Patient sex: M
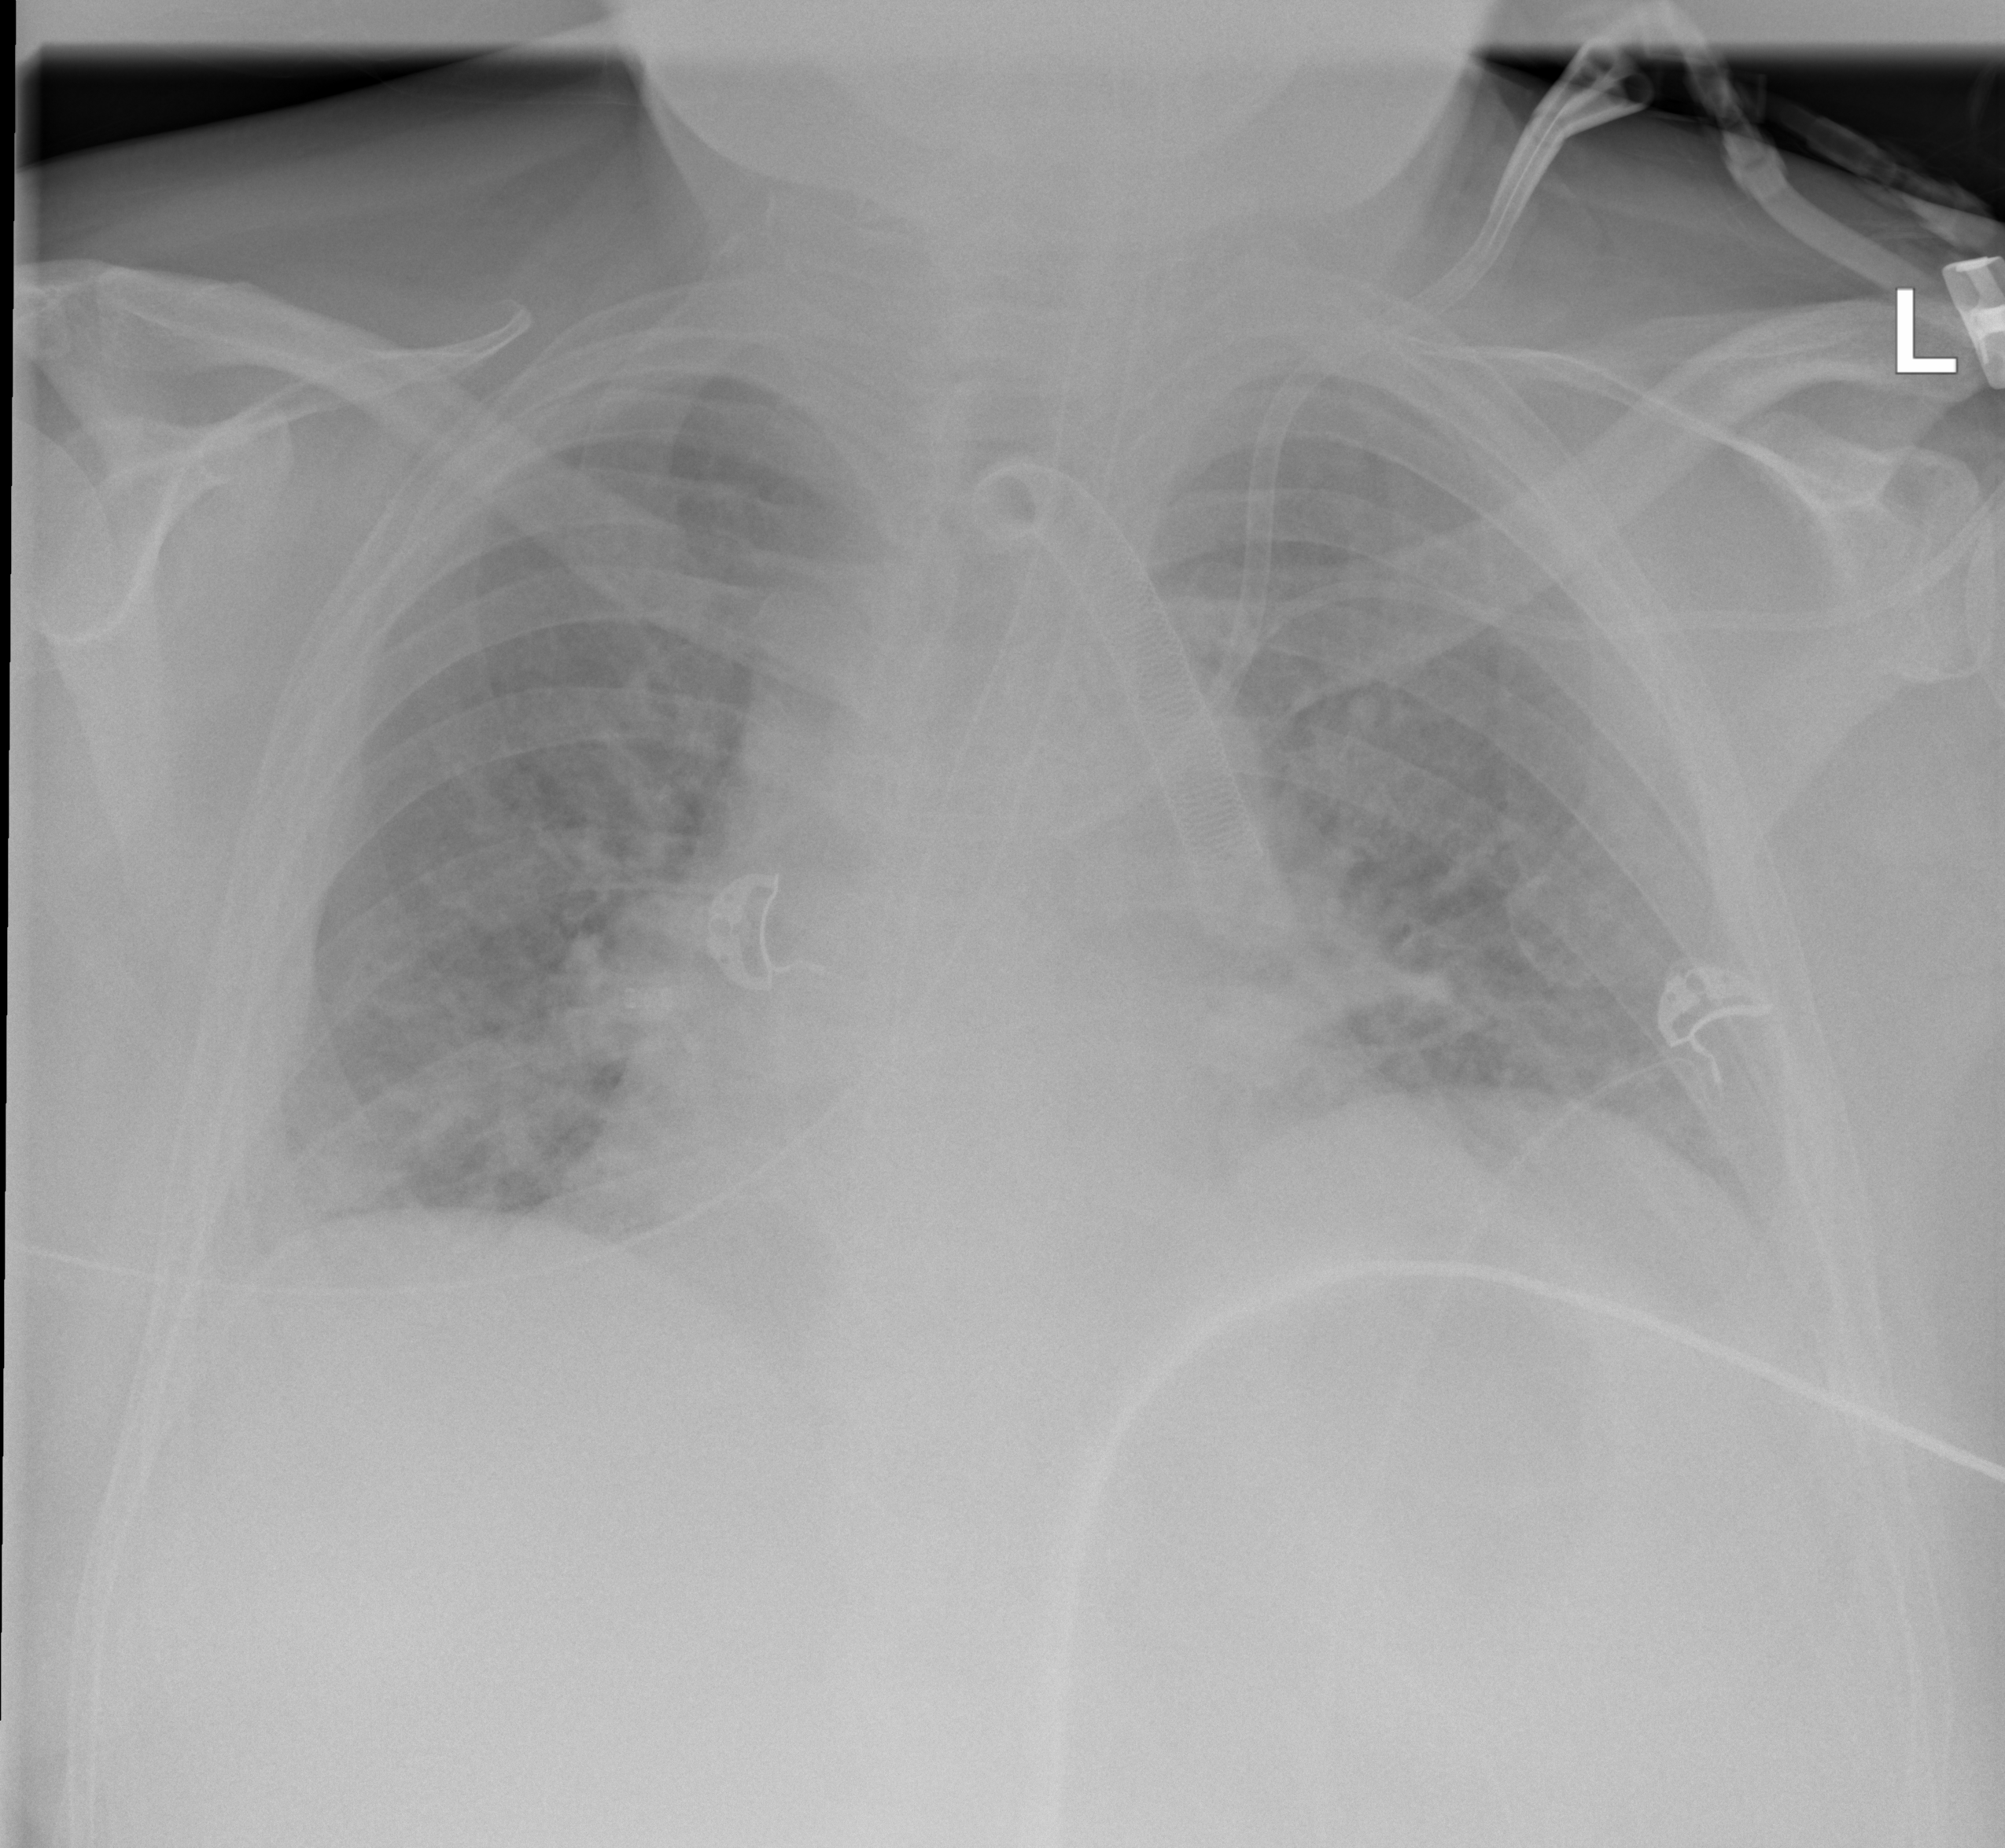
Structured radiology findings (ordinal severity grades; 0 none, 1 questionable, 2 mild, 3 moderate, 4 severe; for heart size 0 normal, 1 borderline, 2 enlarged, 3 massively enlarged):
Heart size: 1
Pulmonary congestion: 2
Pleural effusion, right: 0
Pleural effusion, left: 0
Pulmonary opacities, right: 2
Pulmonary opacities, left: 1
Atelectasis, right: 2
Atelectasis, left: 2